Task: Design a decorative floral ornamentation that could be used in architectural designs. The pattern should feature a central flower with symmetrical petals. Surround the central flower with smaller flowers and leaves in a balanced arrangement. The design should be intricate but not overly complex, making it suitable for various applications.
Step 140:
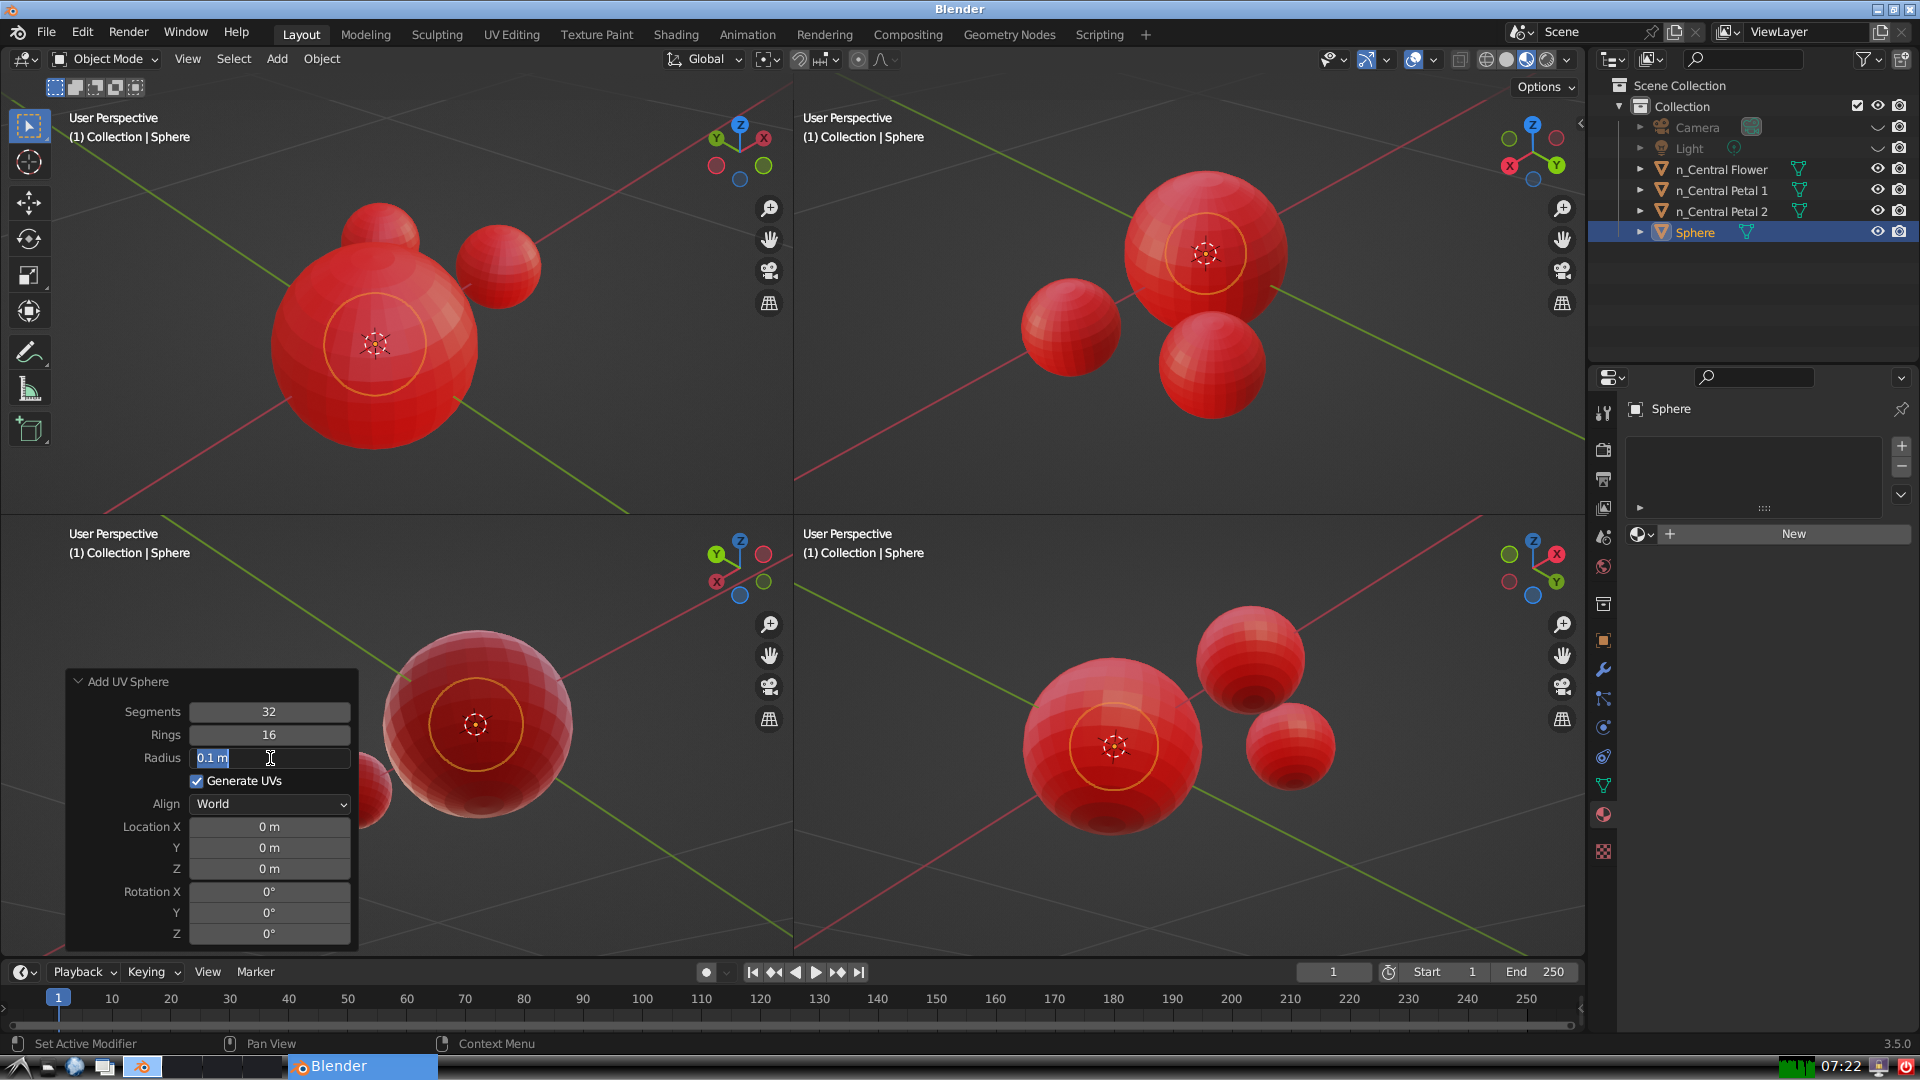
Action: input_text: 0.1